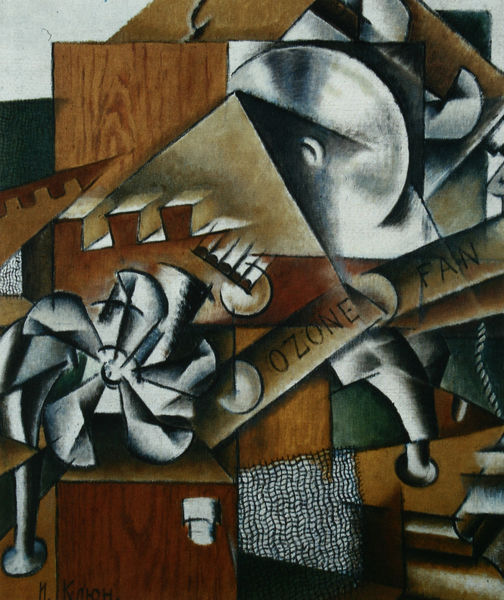
Titel: Ozonisator
Künstler: Iwan Kljun
Standort: St. Petersburg
Institution: Russisches Museum
Schlagwörter: gemälde, schatten, weiß, gelb, grün, kubismus, ocker, braun, bunt, grau, holz, schwarz, rot, signatur, windmühle, gitter, schräg, kreis, rund, schrift, bilder, abstrakt, farben, modern, formen, industrie, inschrift, metall, collage, zinnen, punkte, masserung, dada, eisen, maschine, eckig, scheibe, holzbrett, quadrate, geometrisch, zacken, maserung, säge, silbern, verlauf, quadrat, metal, wort, kerben, zahnrad, holzmaserung, synthetisch, materialien, schraube, holtz, propeller, ventilator, fan, ozone, zuschnitt, cd, ozone fan, hotz